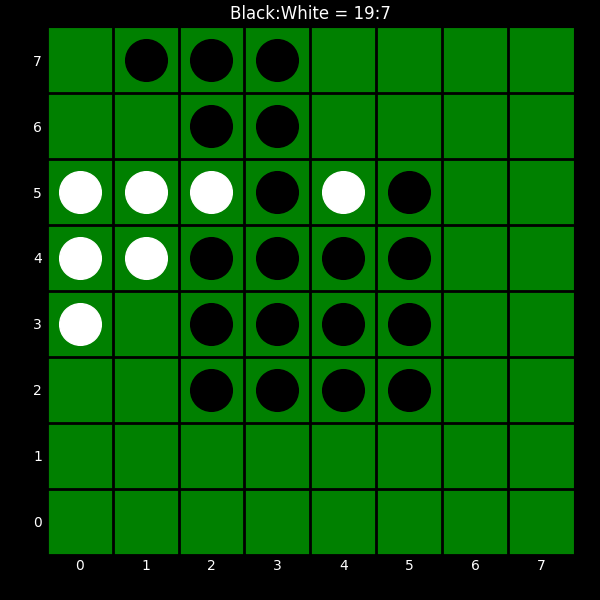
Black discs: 19
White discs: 7